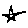
Label: star